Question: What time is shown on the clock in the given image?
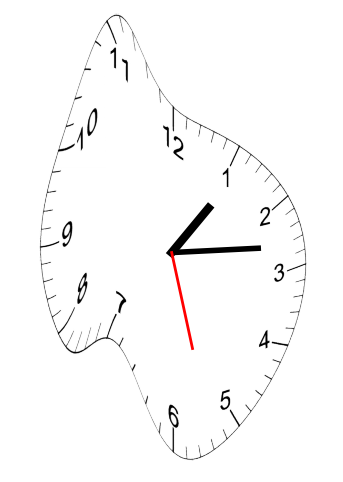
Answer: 01:13:27